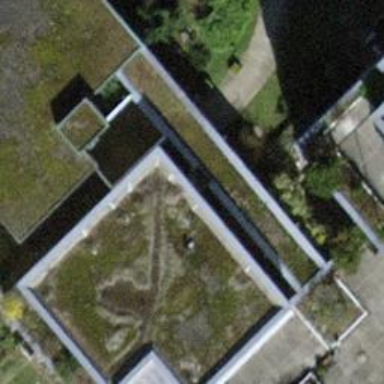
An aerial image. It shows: Police building.